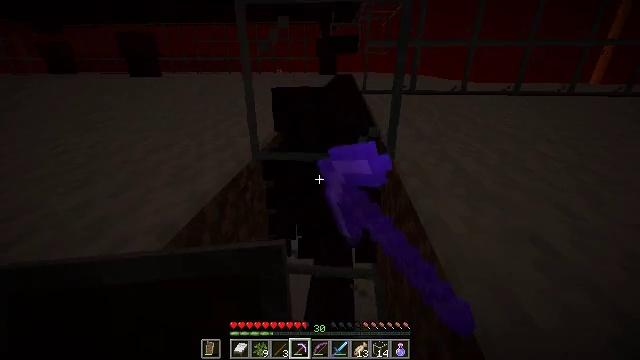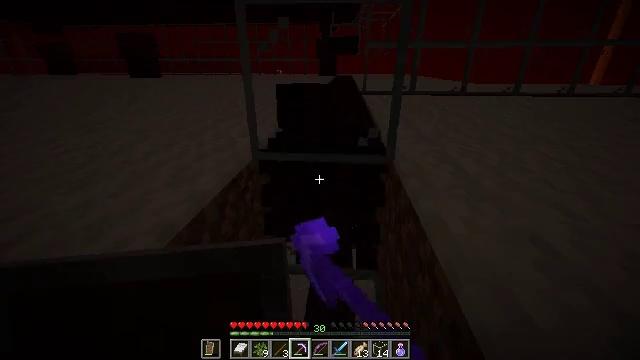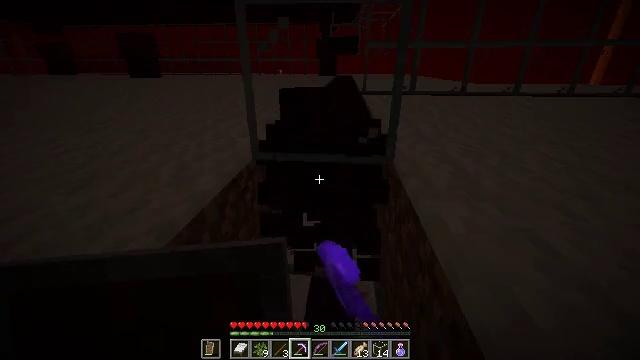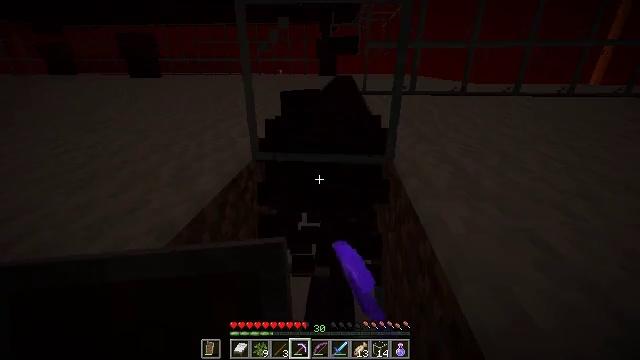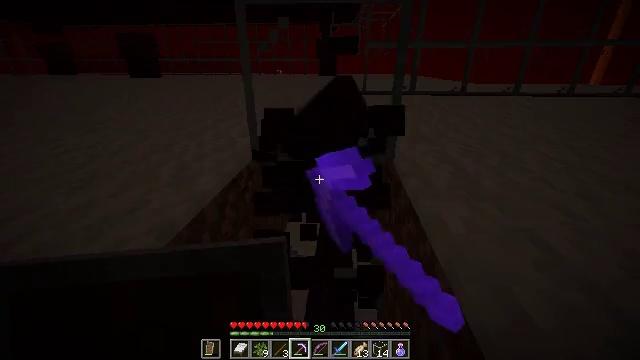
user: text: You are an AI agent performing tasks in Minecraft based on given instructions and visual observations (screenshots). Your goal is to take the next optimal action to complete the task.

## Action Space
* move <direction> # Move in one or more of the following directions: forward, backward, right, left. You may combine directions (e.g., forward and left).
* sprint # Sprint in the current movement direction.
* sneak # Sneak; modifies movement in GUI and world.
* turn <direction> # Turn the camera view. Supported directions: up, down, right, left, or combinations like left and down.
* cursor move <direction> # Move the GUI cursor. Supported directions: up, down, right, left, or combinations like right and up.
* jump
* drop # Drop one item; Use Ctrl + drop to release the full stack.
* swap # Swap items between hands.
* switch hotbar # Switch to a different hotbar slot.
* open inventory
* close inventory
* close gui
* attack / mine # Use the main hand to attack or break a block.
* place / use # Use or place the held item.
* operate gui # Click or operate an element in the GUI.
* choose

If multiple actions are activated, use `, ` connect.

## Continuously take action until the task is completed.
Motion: motion action
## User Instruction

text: Collect nether bricks for building.
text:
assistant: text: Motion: attack / mine
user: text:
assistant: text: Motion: attack / mine
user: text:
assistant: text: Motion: attack / mine
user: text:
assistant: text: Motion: attack / mine
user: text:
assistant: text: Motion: attack / mine